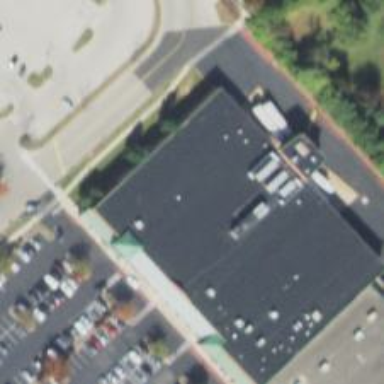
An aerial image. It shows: Pharmacy providing healthcare services.